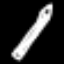
Label: pencil